Interaction volume radius: 5 \u00c5
Interaction volume height: 25 \u00c5
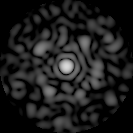
Disorder parameter: 0.8207